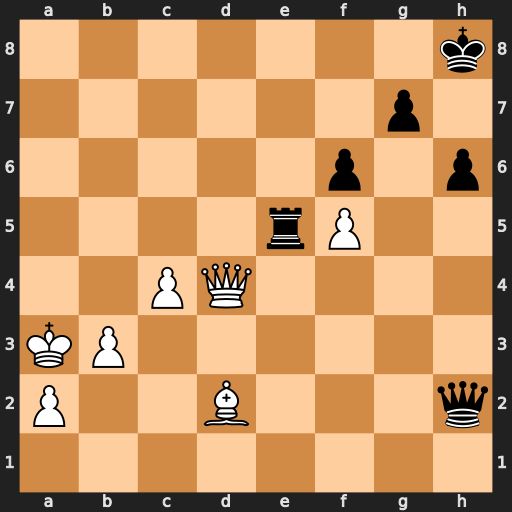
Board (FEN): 7k/6p1/5p1p/4rP2/2PQ4/KP6/P2B3q/8
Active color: w
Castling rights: -
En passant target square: -
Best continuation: Bf4 Qe2 Bxe5